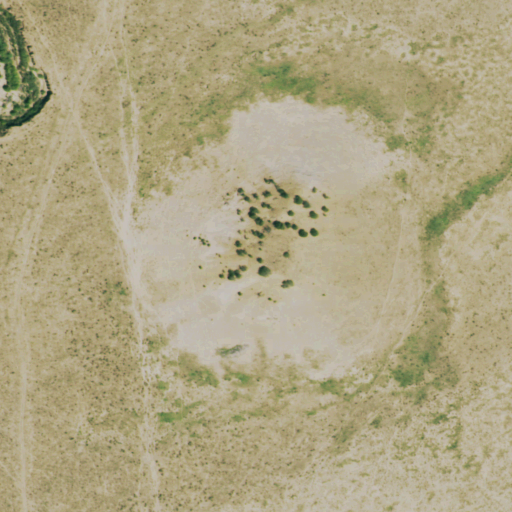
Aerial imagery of mountain in Colorado named Tombstone Hill containing grassland and shrub